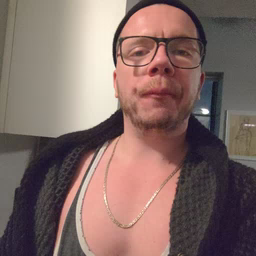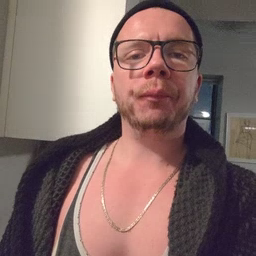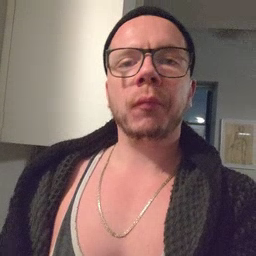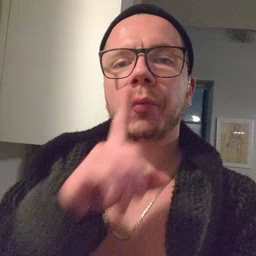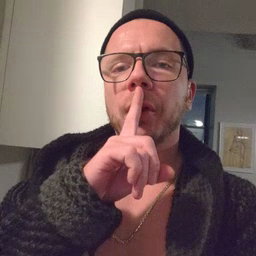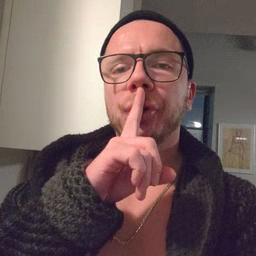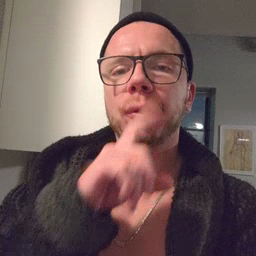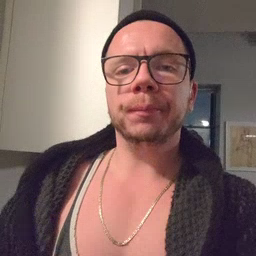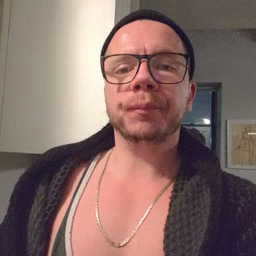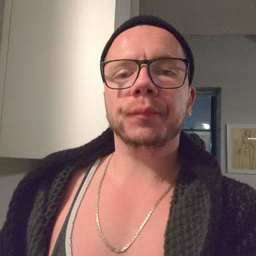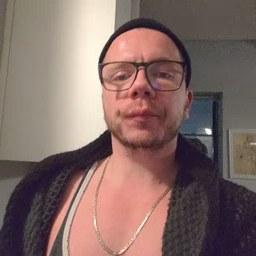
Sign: shhh